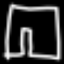
Label: pants